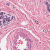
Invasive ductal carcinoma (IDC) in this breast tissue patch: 0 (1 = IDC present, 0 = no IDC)